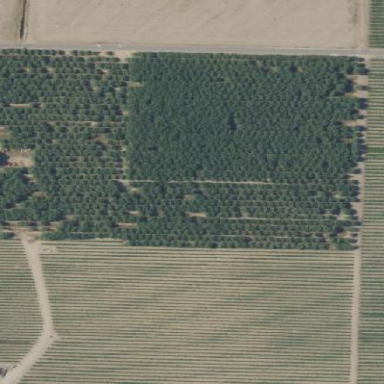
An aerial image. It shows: Orchard filled with almond trees.